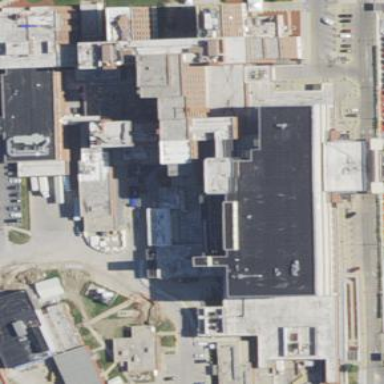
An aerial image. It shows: Hospital building.